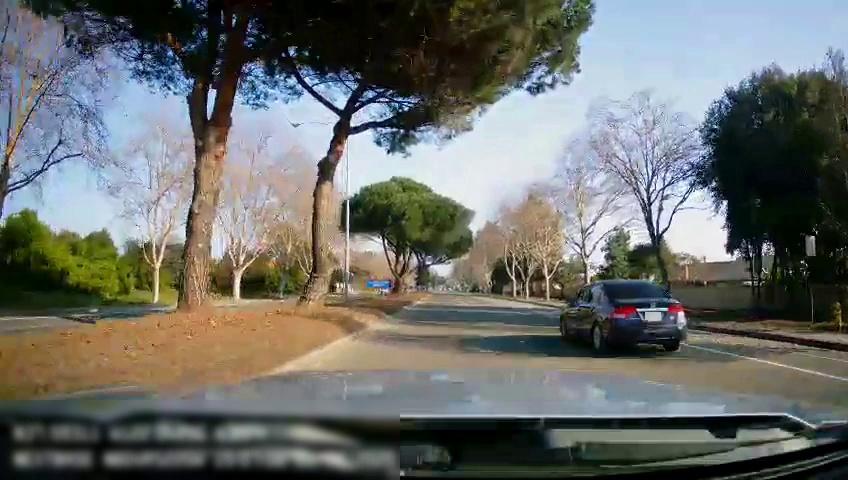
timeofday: Day
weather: Sunny
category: Drivable Space
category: Drivable Space
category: Vehicles | Car
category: Lanes | Current Lane
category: Lanes | Alternate Lane